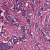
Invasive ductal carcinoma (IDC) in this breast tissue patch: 1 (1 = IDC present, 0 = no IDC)